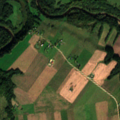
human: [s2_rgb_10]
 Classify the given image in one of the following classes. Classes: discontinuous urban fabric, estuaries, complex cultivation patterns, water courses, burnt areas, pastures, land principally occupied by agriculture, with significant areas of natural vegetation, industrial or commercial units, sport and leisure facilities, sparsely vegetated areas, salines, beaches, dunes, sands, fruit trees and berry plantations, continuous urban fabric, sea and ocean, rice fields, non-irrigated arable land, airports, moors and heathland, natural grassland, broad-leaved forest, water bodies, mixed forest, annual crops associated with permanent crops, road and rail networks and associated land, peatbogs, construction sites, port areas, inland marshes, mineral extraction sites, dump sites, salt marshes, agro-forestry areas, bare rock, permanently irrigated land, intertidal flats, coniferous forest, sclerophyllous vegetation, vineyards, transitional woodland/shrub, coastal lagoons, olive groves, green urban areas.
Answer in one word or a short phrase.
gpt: non-irrigated arable land, pastures, land principally occupied by agriculture, with significant areas of natural vegetation, broad-leaved forest